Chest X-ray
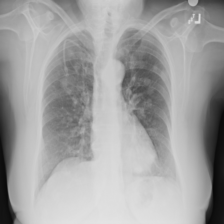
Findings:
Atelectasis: negative
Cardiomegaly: negative
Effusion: negative
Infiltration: negative
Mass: negative
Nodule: positive
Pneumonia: negative
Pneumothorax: negative
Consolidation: negative
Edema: negative
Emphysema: negative
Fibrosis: negative
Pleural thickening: negative
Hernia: negative